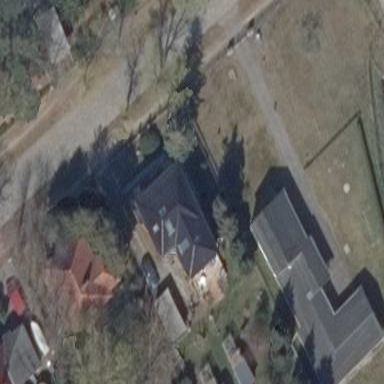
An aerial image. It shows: Detached building with hipped roof shape.